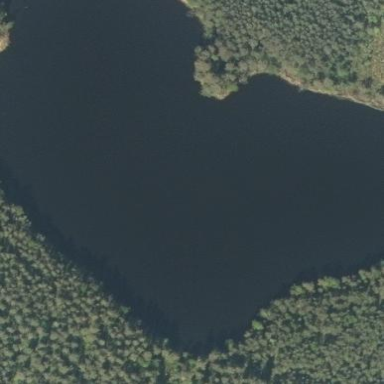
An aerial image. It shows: Beautiful lake surrounded by nature.